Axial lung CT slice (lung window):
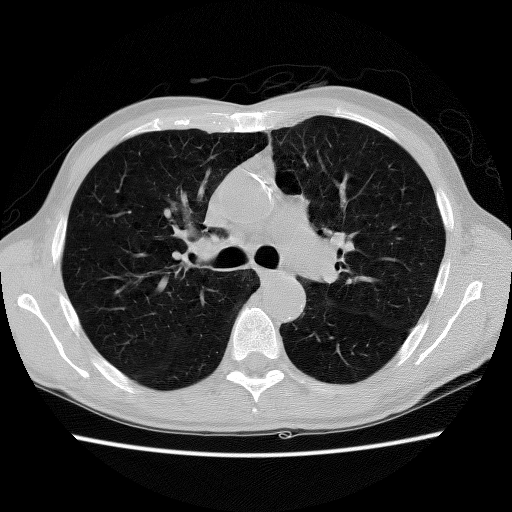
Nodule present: no